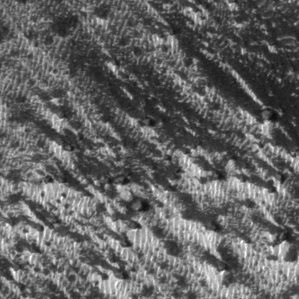
Label: frost